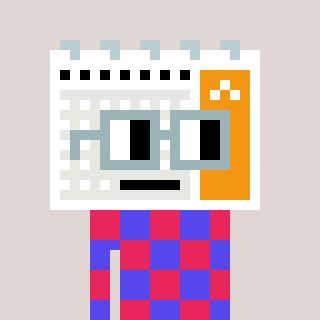
a pixel art character with square dark gray glasses, a calendar-shaped head and a computerblue-colored body on a warm background